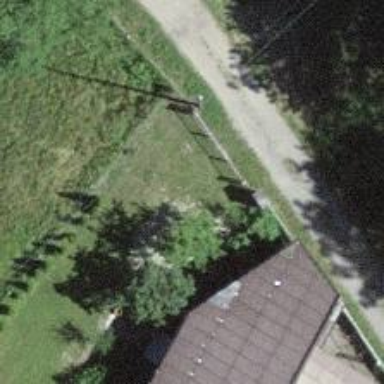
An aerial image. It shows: Power pole.